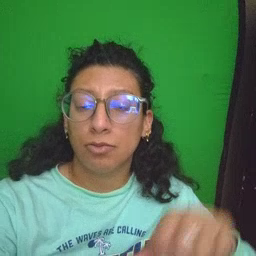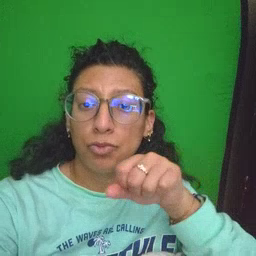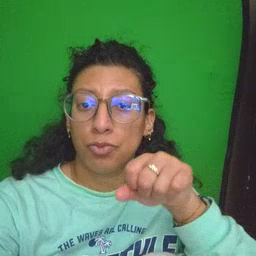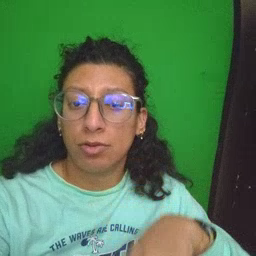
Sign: shoe